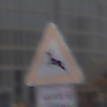
Verkehrszeichen: WildwechselRechts
Zusatzzeichen unten: LaengeEinerStrecke5
Umgebung: Outdoor, Urban
Tageszeit: MorningAfternoon
Wetter: Overcast
Licht: Natural
Jahreszeit: NotSpecified
Kontrast: LowContrast